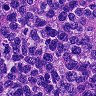
Metastatic tissue present: yes